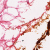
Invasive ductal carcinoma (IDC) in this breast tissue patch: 0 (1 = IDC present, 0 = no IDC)